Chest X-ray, PA view. Patient: 63 years old, sex M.
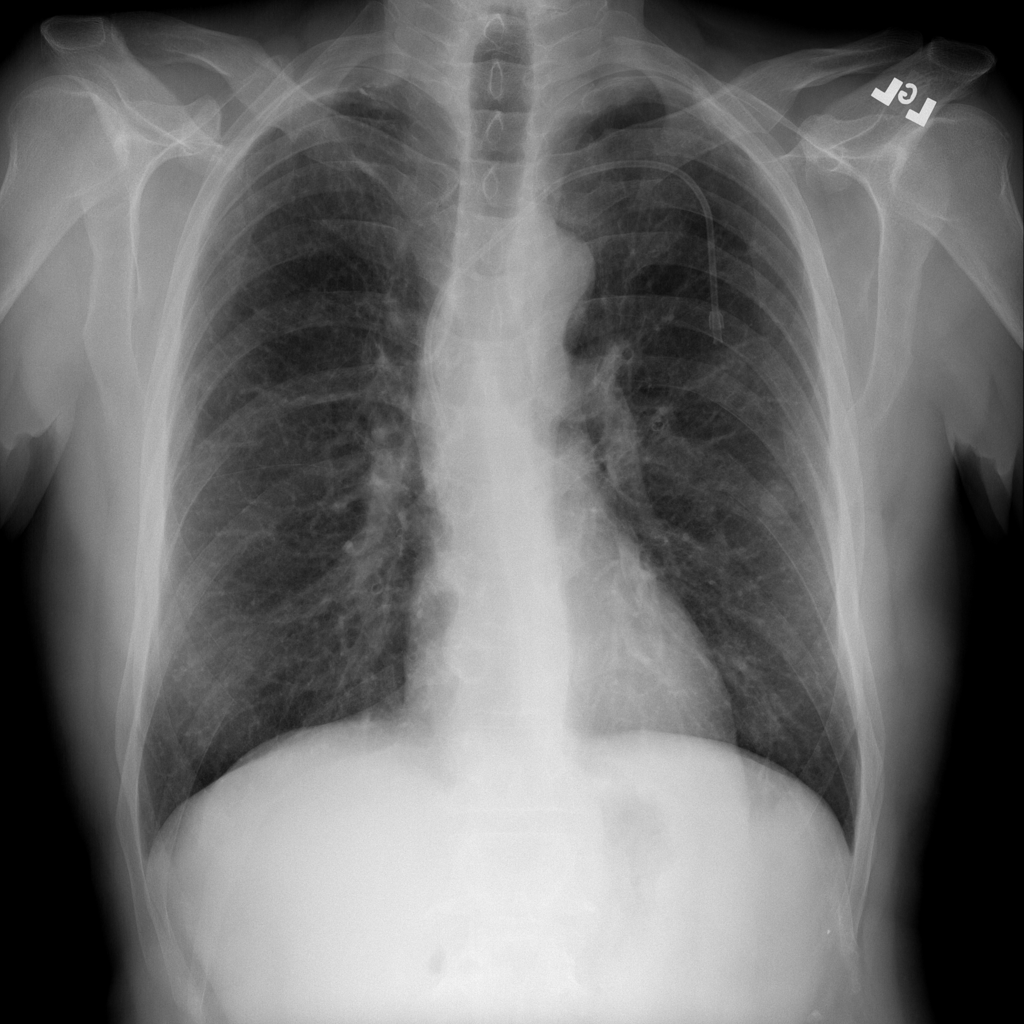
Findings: Fibrosis